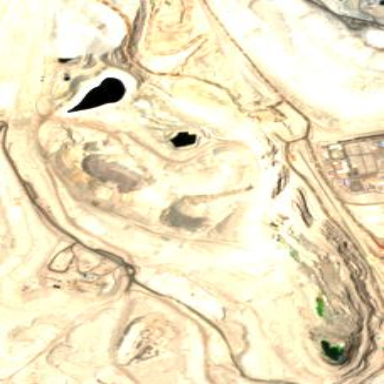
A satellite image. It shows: Quarry area.